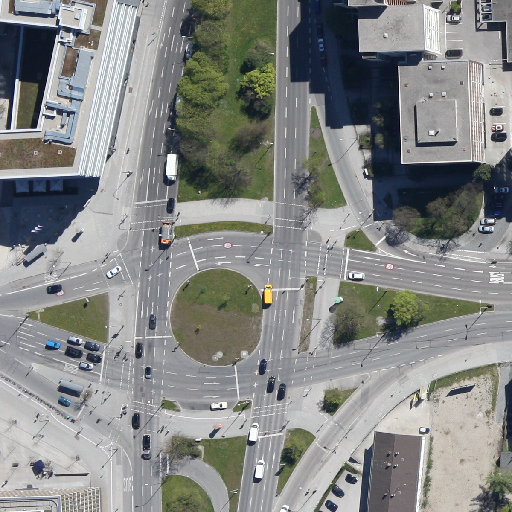
Referring expression: van